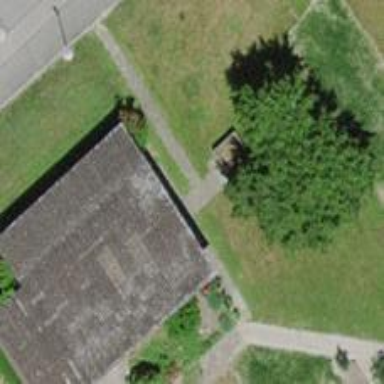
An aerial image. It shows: Shed.